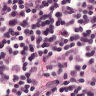
Metastatic tissue present: no